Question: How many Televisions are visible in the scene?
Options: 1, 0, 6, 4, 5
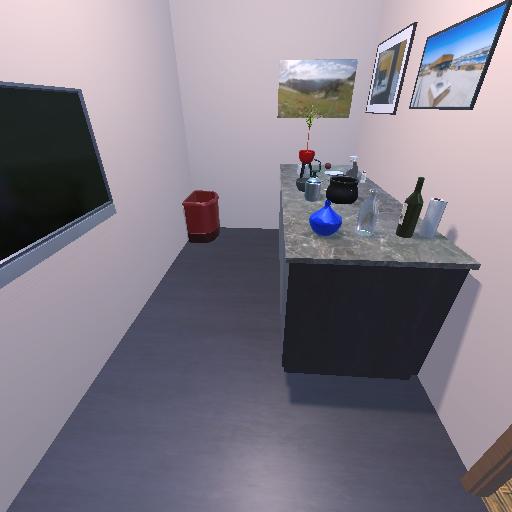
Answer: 1